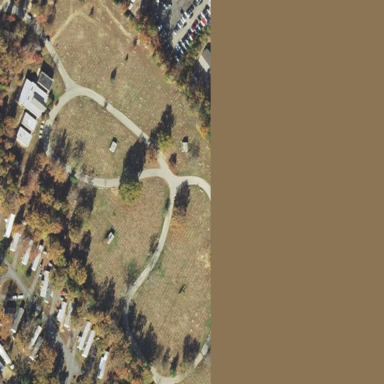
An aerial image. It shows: Grave yard.